Field crop: maize
Growth stage: 1
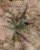
Species: salsola